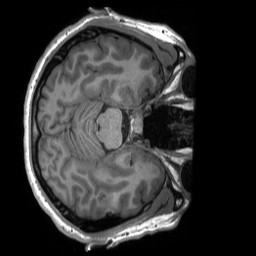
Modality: T1w
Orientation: axial
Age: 22
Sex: male
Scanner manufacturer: siemens
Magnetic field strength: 3 T
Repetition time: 2.3 s
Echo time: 0.00232 s